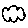
Label: cloud